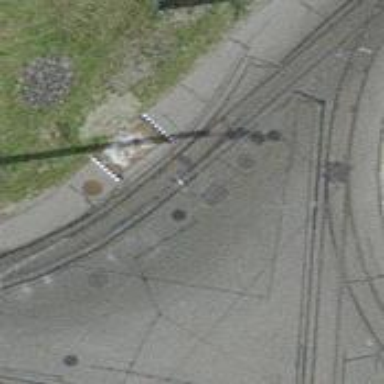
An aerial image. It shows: Tram railway with one track in service yard. The railway is electrified with contact line.